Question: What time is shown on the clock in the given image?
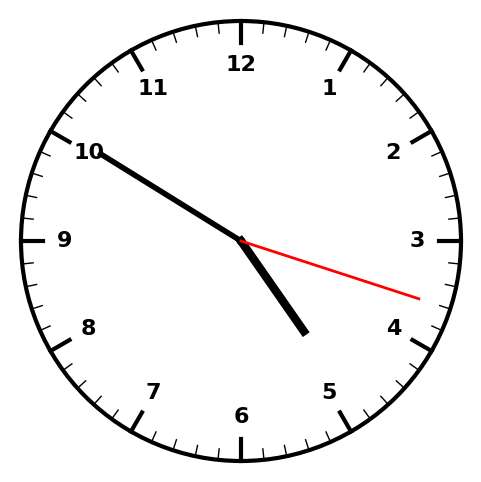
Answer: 04:50:18